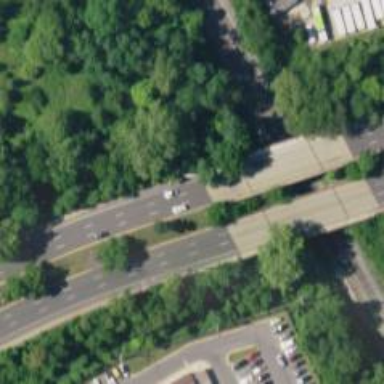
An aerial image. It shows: Primary highway bridge.